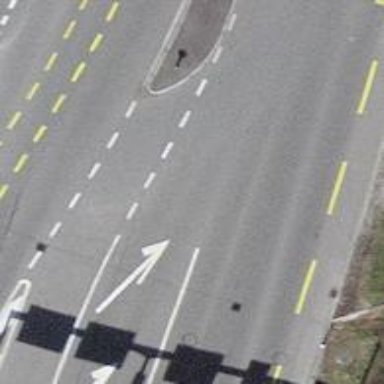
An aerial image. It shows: Secondary road with asphalt surface and dedicated cycle lane.